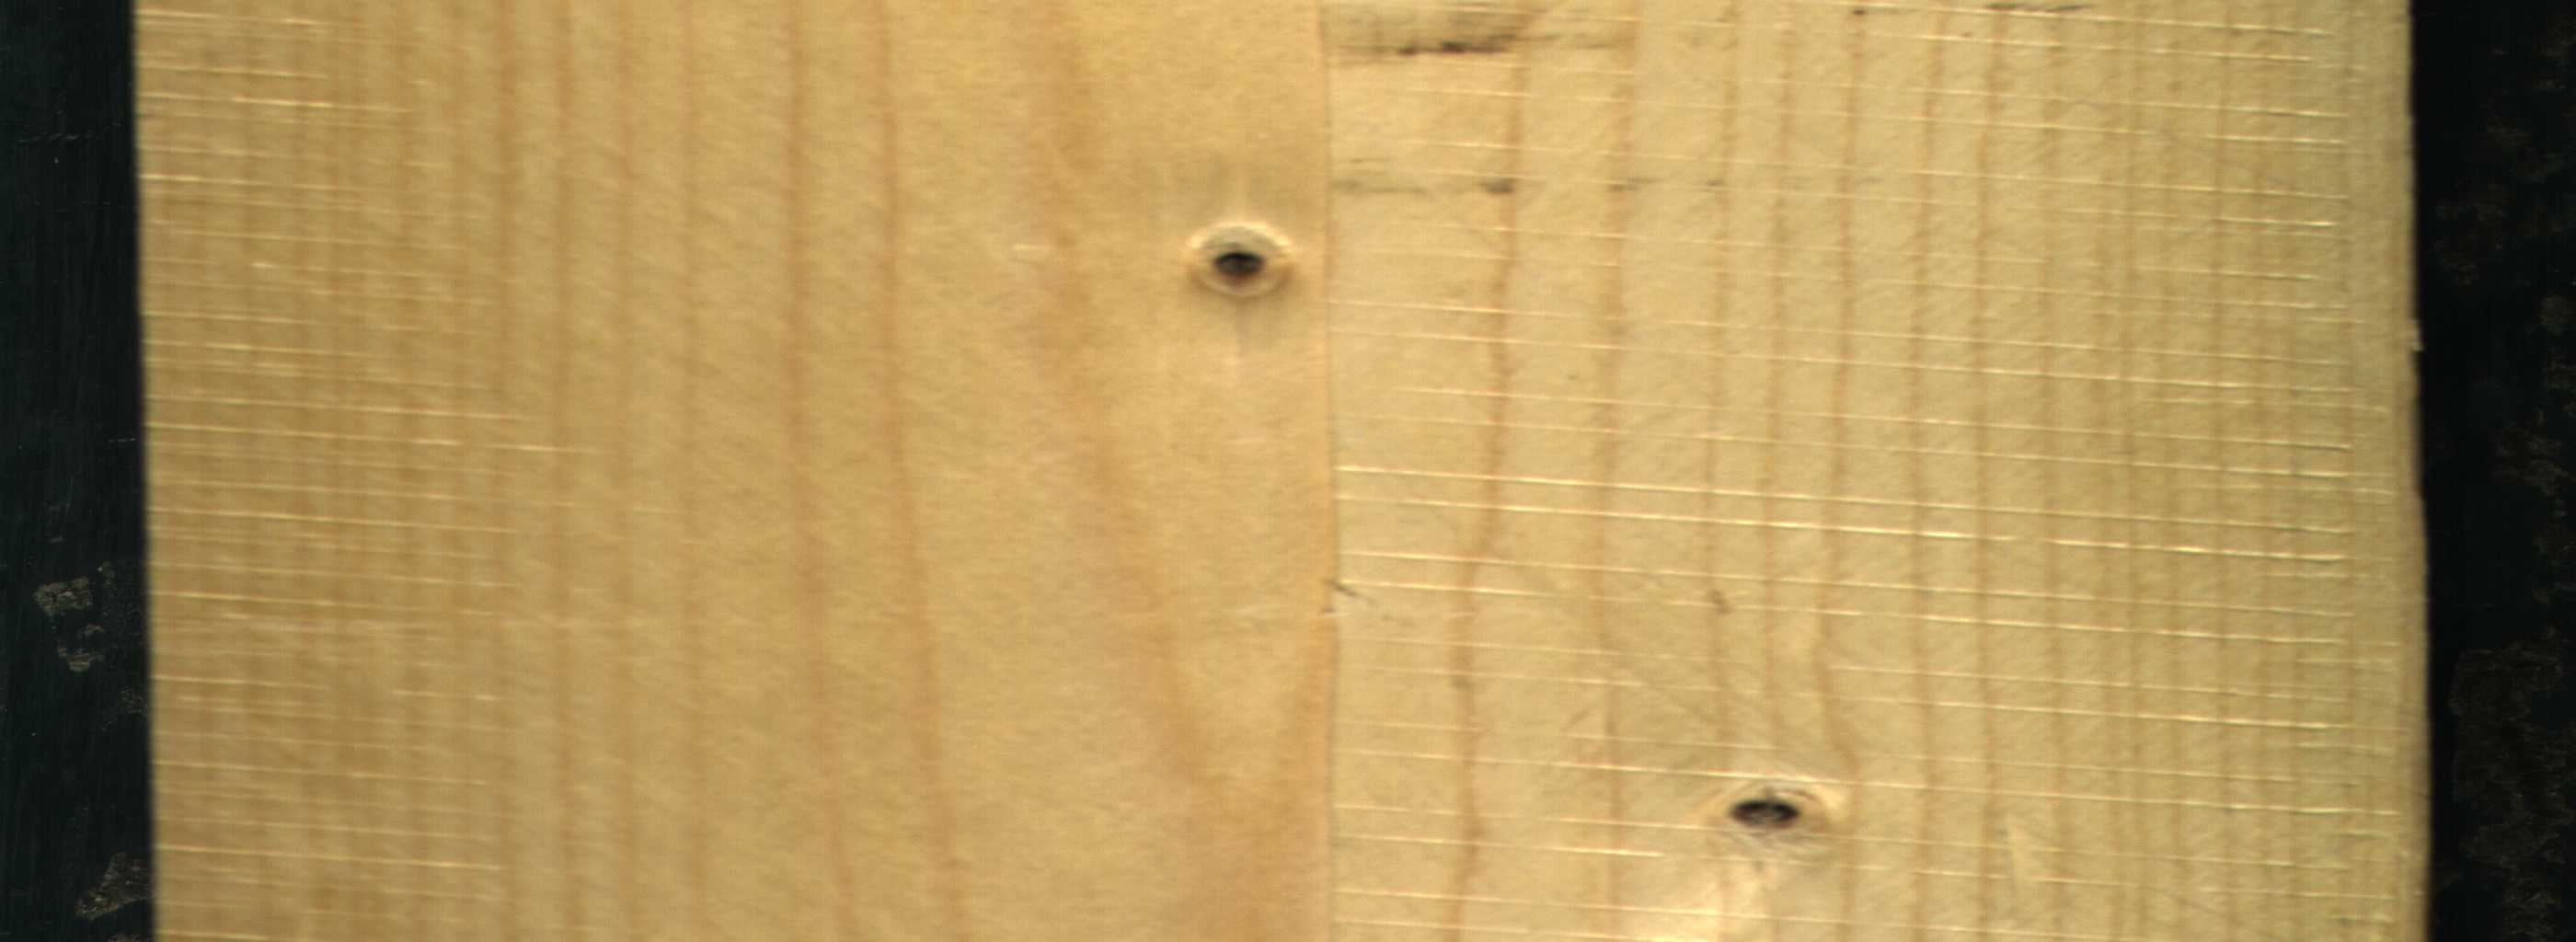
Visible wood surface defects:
Dead_Knot
Dead_Knot